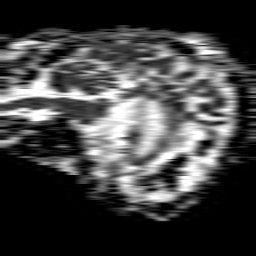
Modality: ADC
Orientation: sagittal
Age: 74
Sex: female
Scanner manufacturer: philips
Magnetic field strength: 1.5 T
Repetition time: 4.6 s
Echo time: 0.08941 s